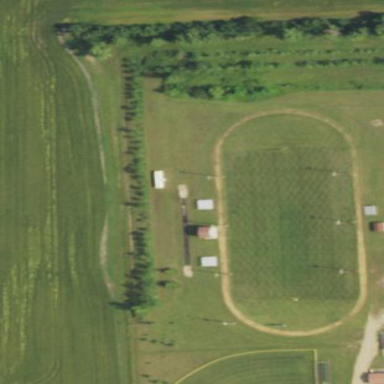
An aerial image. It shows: Track in leisure land.